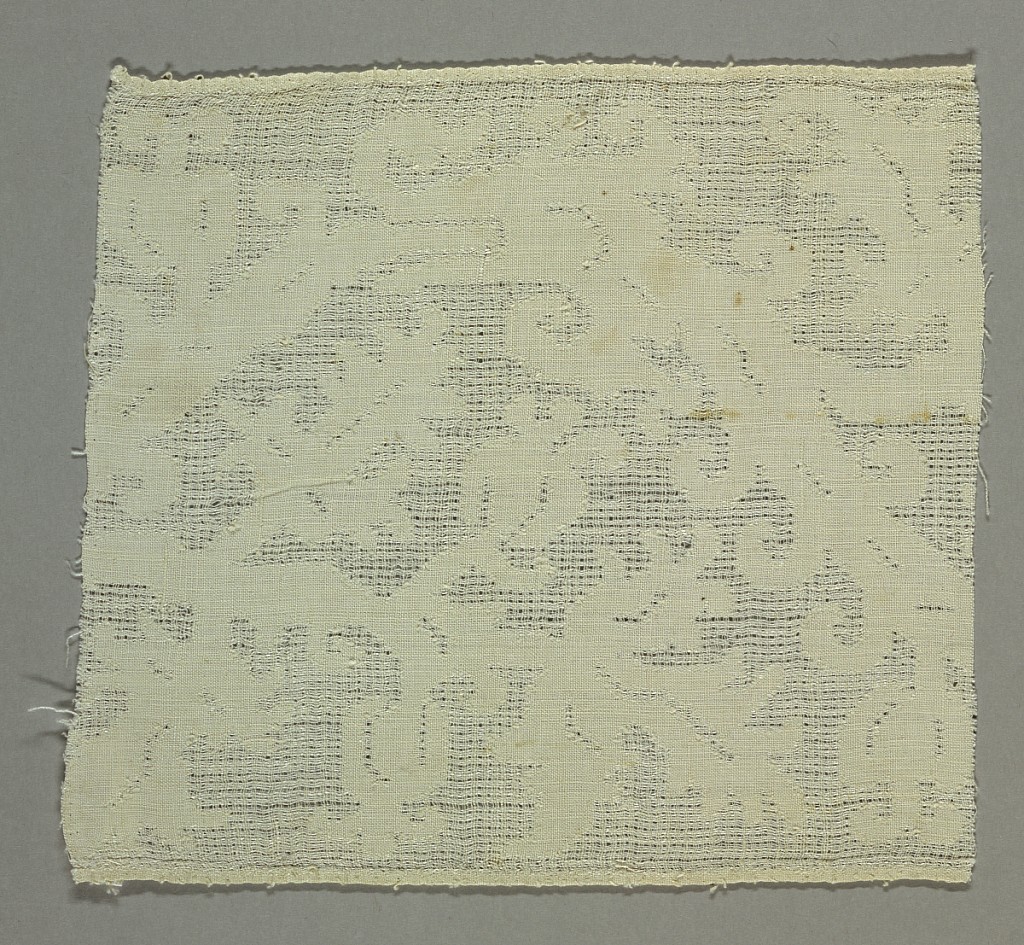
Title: Fragment
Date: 16th–17th century
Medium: linen Technique: withdrawn element work
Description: Cutwork fragment, no wrapping or embroidery.